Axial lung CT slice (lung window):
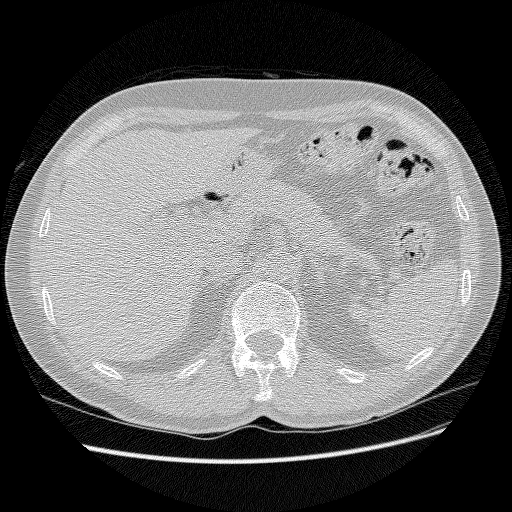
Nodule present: no